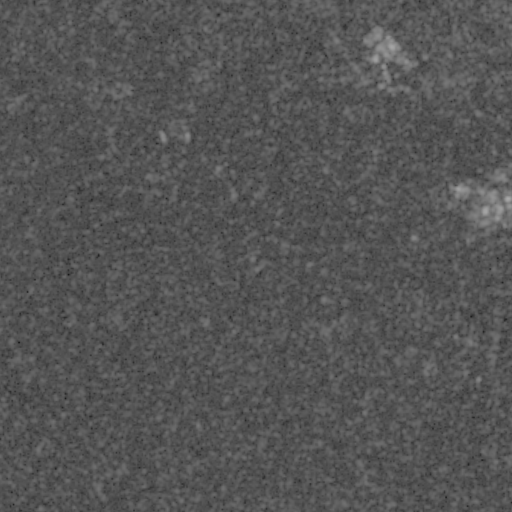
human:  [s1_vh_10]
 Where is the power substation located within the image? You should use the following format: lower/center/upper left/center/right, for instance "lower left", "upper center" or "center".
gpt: The power substation is located in the center right of the image.
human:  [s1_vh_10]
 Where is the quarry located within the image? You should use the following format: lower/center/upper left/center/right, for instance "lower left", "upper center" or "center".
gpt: There is no quarry in the image.

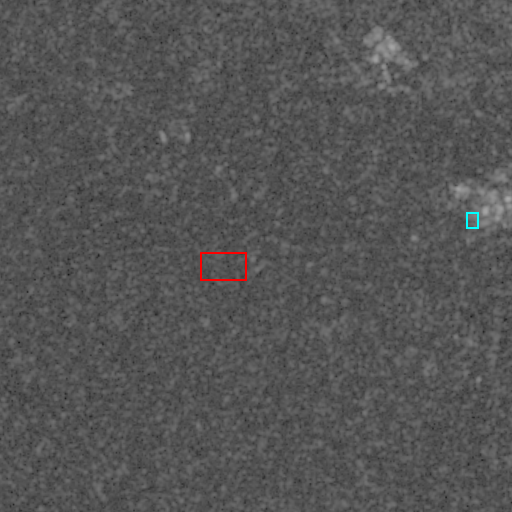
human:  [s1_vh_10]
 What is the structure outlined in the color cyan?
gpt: The structure outlined in cyan is a power substation.
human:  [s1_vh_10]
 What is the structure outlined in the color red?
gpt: The structure outlined in red is a quarry.
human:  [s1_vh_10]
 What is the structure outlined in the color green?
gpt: There is no green outline.